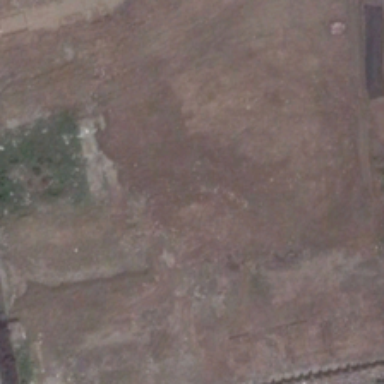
Several green trees are near a piece of bareland .